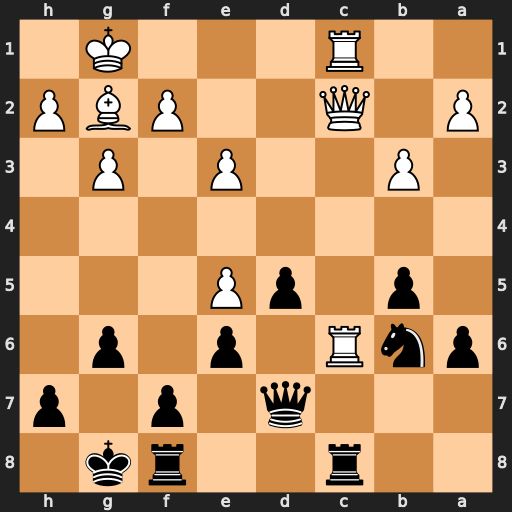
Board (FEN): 2r2rk1/3q1p1p/pnR1p1p1/1p1pP3/8/1P2P1P1/P1Q2PBP/2R3K1
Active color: b
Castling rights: -
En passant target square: -
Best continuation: Rxc6 Qxc6 Rc8 Qxc8+ Nxc8